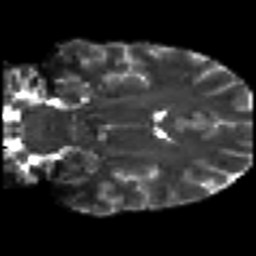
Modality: T2w
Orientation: coronal
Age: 28
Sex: male
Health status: ill
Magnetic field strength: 3 T
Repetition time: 8.4 s
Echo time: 0.0926 s